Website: bh-photo
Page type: address-validator
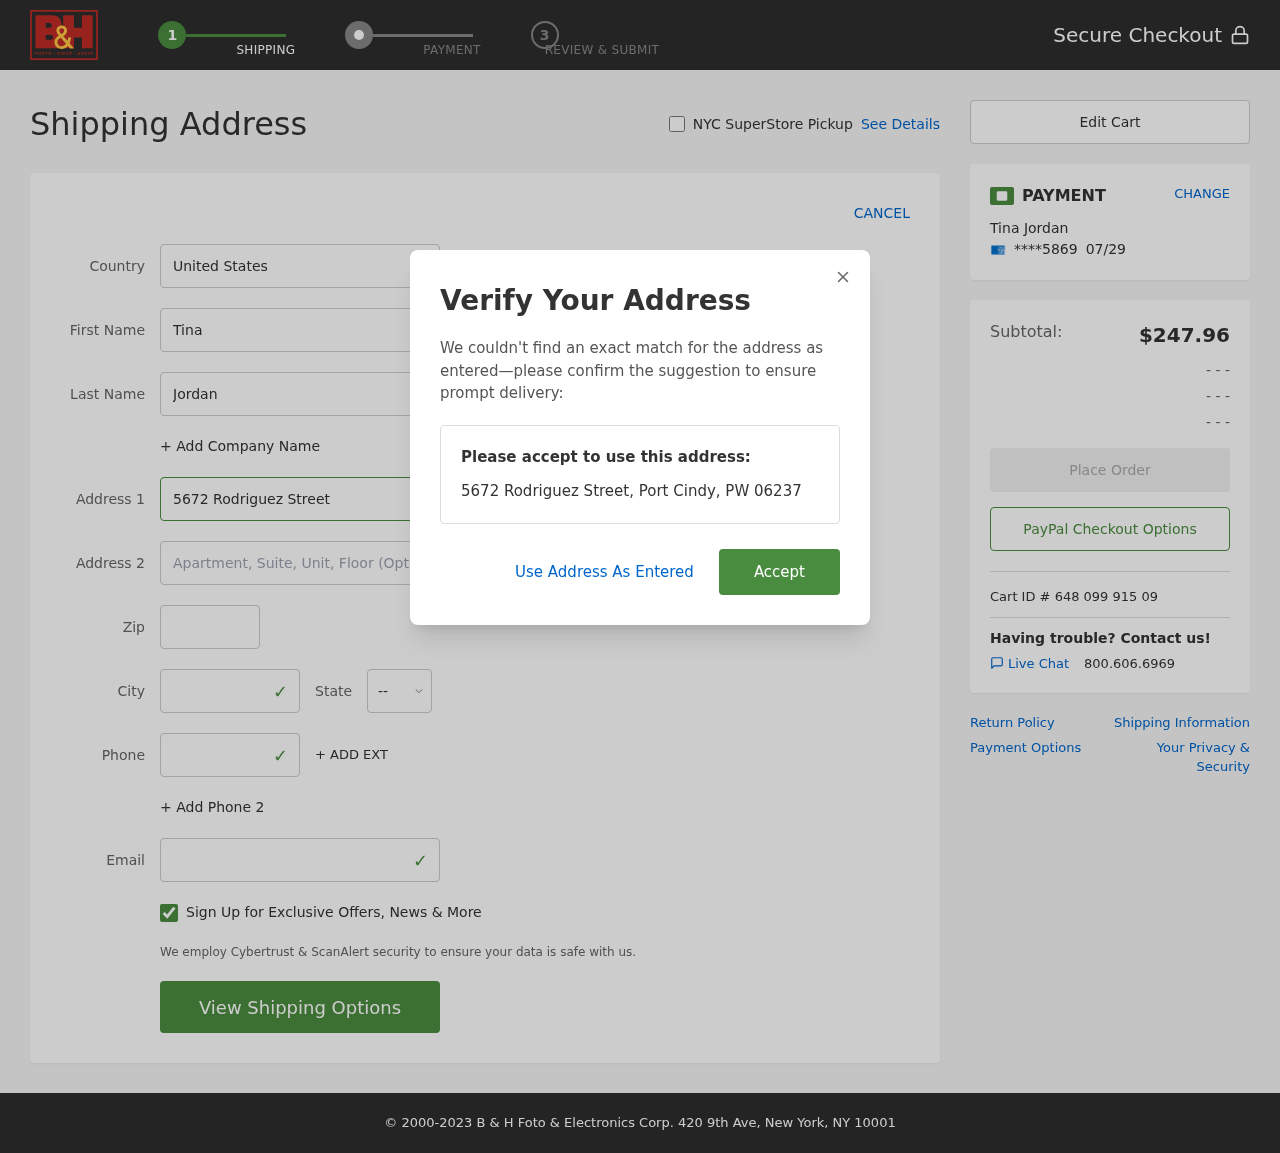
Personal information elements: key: PII_CARD_EXPIRY
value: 07/29
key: PII_CARD_LAST4
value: ****5869
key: PII_CITY
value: Port Cindy
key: PII_COUNTRY
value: United States
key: PII_EMAIL
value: tjordan@yahoo.com
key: PII_FIRSTNAME
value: Tina
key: PII_FULLNAME
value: Tina Jordan
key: PII_LASTNAME
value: Jordan
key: PII_PHONE
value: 9966814254
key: PII_POSTCODE
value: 06237
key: PII_STATE_ABBR
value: PW
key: PII_STREET
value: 5672 Rodriguez Street
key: PII_CITY_STATE_ZIP
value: Port Cindy, PW 06237
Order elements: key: ORDER_SUBTOTAL
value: $247.96
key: ORDER_ID
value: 648 099 915 09